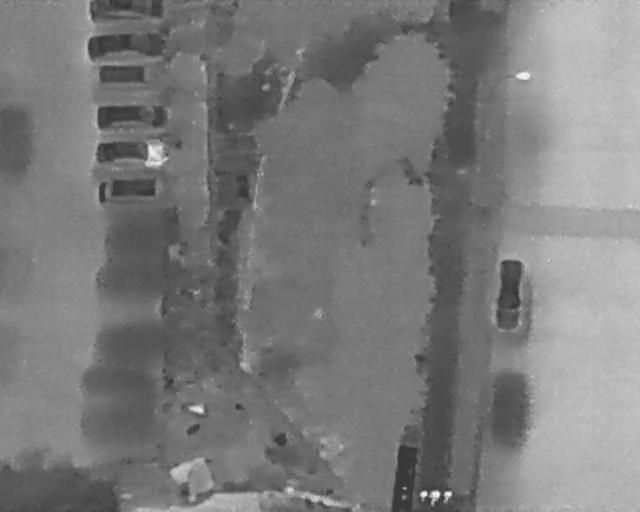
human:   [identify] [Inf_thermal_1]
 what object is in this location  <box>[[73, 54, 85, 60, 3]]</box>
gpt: <ref>1 medium car at the right</ref>